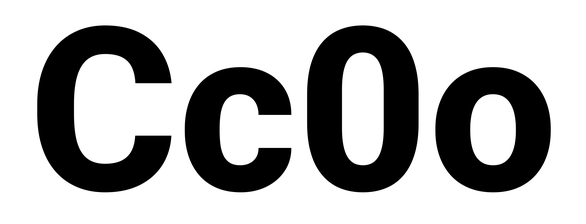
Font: Roboto_ExtraBold